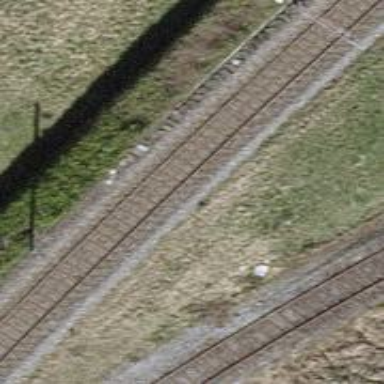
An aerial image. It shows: Single-track electrified railway with contact line.